Question: I'm new in Java and I have a problem trying set an image to the cursor. I'm using a 'BufferedImage' and 'Graphics.drawImage' but it is only drawing a color of the image and not the full png image.
Here is my code:
'''
/*The images List*/
iconsBet.add(ImageIO.read(getClass().getResource("/resources/ChipType"+ String.valueOf(maxChipBet+1) +".png")));
/*The images List*/
BufferedImage output = new BufferedImage(iconsBet.get(0).getWidth(), iconsBet.get(0).getHeight(), BufferedImage.TYPE_INT_ARGB );
Graphics graphicsCursorIcon = output.getGraphics();
int count = 0;
for(BufferedImage icon : iconsBet)
{
graphicsCursorIcon.drawImage(icon, 0, count*10, null);
count++;
}
graphicsCursorIcon.dispose();
Toolkit toolkit = Toolkit.getDefaultToolkit();
Cursor c = toolkit.createCustomCursor(output , new Point(mainPanel.getX(), mainPanel.getY()), "img");
mainPanel.setCursor(c);
'''
The image: <URL>

The program only draw a red circle and not the png image.
I already tried use all the 'BufferedImage' types, but yet doesn't work.
Could you please help me with this? What do I need to do to make it work?
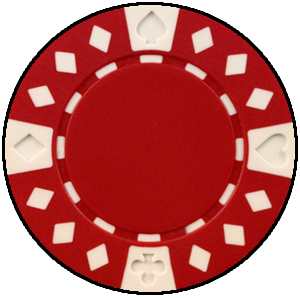
Answer: This MCVE works here, though it shrinks the cursor down to a smaller size.
'''
import java.awt.*;
import java.awt.image.*;
import java.io.IOException;
import javax.imageio.*;
import javax.swing.*;
import javax.swing.border.EmptyBorder;
import java.net.URL;
public class CustomImageCursor {
private JComponent ui = null;
CustomImageCursor() {
initUI();
}
public void initUI() {
if (ui != null) {
return;
}
ui = new JPanel(new BorderLayout(4, 4));
ui.setBorder(new EmptyBorder(40, 400, 40, 40));
try {
BufferedImage bi = ImageIO.read(
new URL("https://i.stack.imgur.com/b89MA.png"));
Toolkit toolkit = Toolkit.getDefaultToolkit();
Cursor c = toolkit.createCustomCursor(bi, new Point(0, 0), "img");
ui.setCursor(c);
} catch (IOException e) {
e.printStackTrace();
}
}
public JComponent getUI() {
return ui;
}
public static void main(String[] args) {
Runnable r = new Runnable() {
@Override
public void run() {
try {
UIManager.setLookAndFeel(UIManager.getSystemLookAndFeelClassName());
} catch (Exception useDefault) {
}
CustomImageCursor o = new CustomImageCursor();
JFrame f = new JFrame(o.getClass().getSimpleName());
f.setDefaultCloseOperation(JFrame.DISPOSE_ON_CLOSE);
f.setLocationByPlatform(true);
f.setContentPane(o.getUI());
f.pack();
f.setMinimumSize(f.getSize());
f.setVisible(true);
}
};
SwingUtilities.invokeLater(r);
}
}
'''